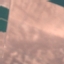
Label: AnnualCrop